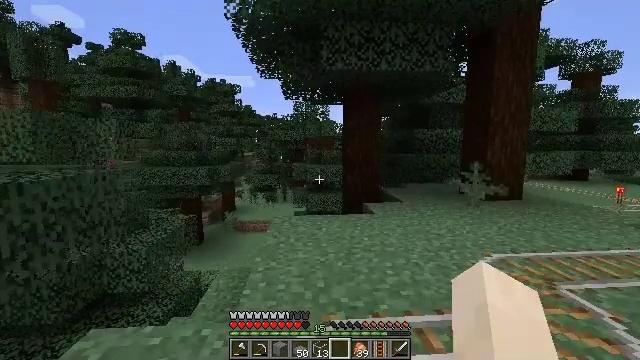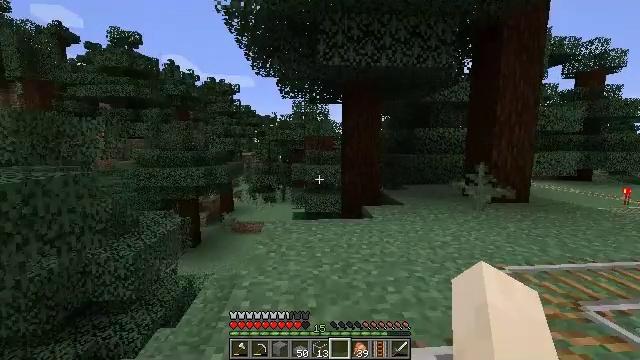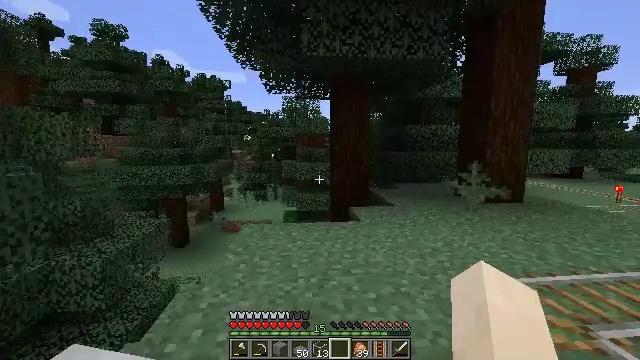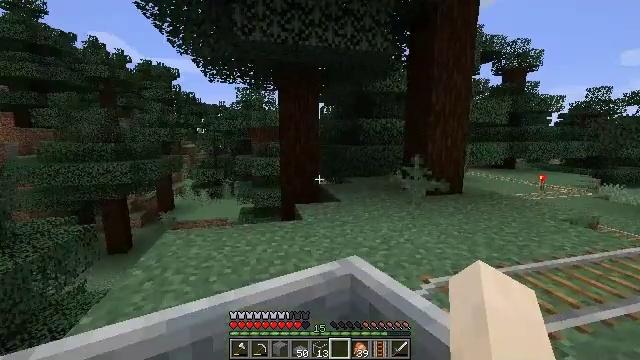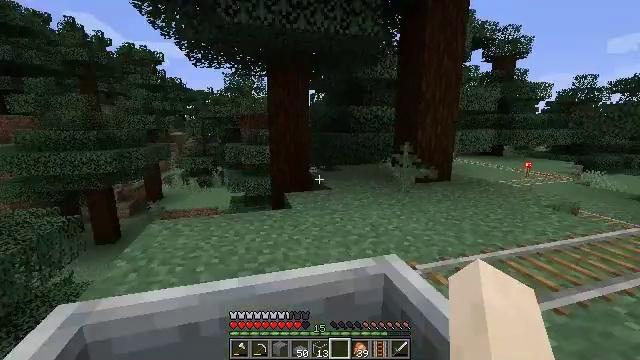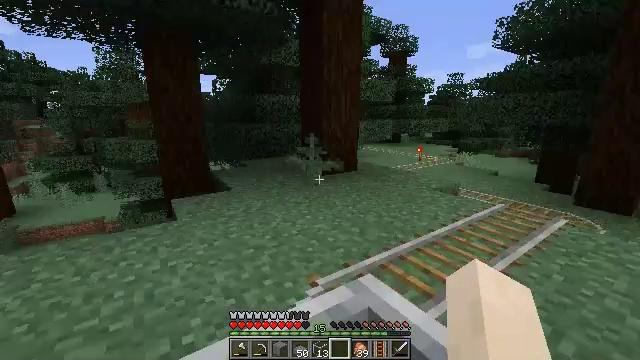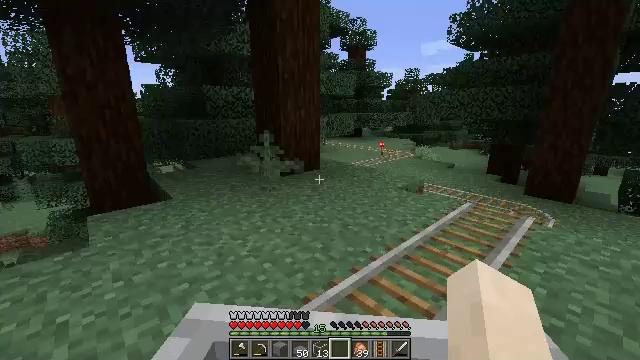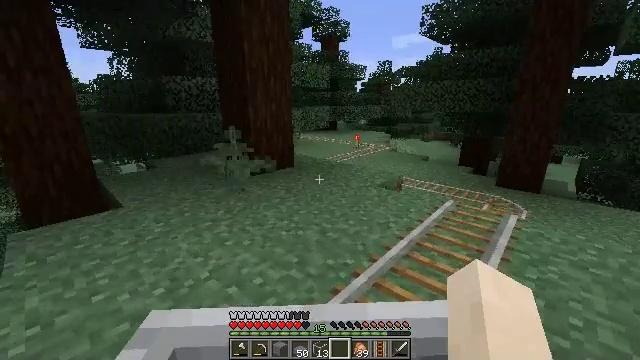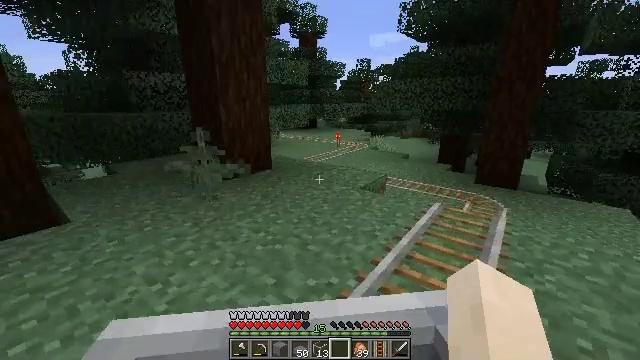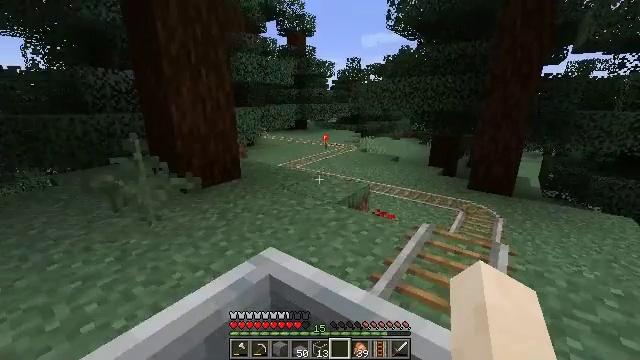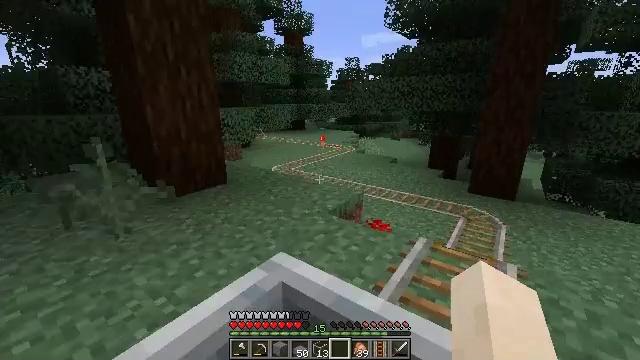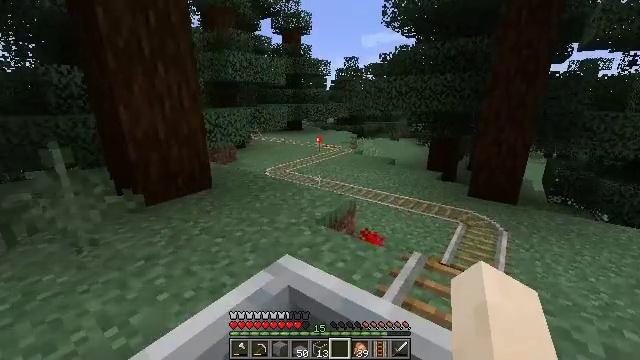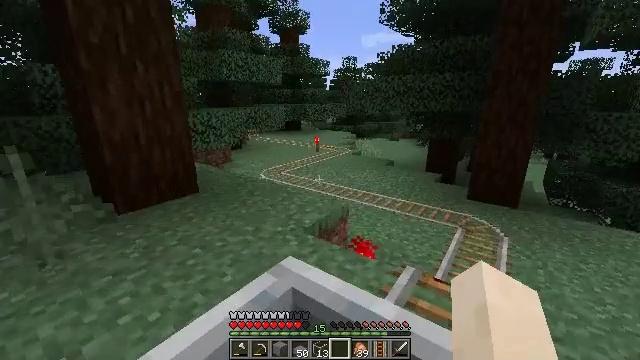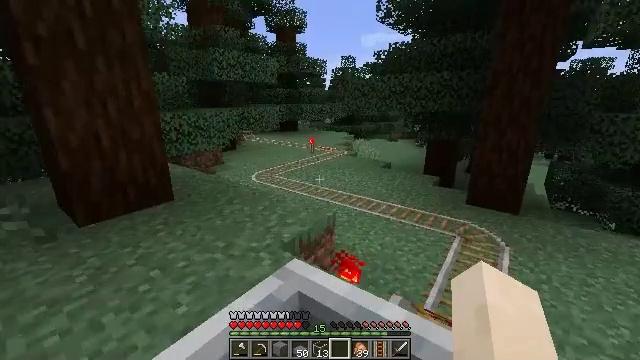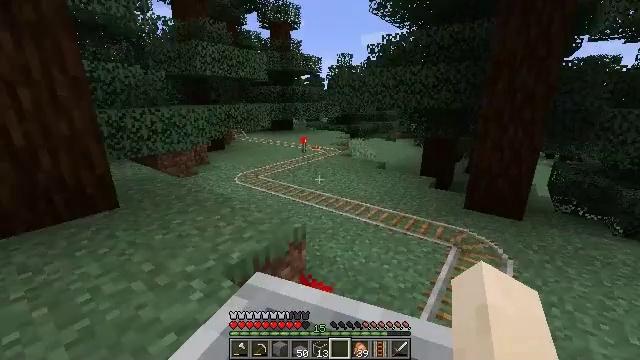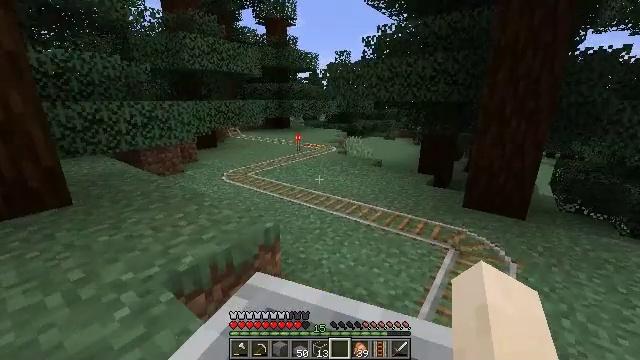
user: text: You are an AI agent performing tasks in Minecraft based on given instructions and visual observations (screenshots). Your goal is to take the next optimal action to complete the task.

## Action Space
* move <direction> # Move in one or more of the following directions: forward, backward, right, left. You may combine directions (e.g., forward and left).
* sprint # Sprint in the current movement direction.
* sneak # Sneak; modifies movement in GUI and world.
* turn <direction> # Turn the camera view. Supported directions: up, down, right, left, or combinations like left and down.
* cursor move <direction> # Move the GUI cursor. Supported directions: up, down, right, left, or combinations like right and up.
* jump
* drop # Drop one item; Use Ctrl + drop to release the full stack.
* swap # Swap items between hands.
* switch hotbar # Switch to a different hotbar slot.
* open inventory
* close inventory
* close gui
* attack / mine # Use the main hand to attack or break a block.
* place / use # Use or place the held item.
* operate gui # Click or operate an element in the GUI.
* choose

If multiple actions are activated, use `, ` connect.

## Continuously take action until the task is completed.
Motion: motion action
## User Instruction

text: Break the stripped spruce log.
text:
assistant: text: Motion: no_op
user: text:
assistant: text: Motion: turn right
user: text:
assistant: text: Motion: turn right and down
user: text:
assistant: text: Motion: turn right and down
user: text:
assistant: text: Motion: turn right and down
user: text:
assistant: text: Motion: turn right and down
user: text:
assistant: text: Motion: turn right and down
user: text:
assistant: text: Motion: turn right
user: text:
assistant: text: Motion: no_op
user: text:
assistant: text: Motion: no_op
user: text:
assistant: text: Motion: no_op
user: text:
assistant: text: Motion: no_op
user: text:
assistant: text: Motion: no_op
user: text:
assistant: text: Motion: no_op
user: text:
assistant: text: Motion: no_op
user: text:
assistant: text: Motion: no_op
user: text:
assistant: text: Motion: no_op
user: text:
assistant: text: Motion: no_op
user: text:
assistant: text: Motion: no_op
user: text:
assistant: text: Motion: no_op
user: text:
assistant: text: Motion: no_op
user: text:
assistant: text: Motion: no_op
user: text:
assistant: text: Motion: no_op
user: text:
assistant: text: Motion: no_op
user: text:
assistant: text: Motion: no_op
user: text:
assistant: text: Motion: no_op
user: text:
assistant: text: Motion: turn left
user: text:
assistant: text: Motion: no_op
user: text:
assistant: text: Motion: no_op
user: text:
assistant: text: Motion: no_op